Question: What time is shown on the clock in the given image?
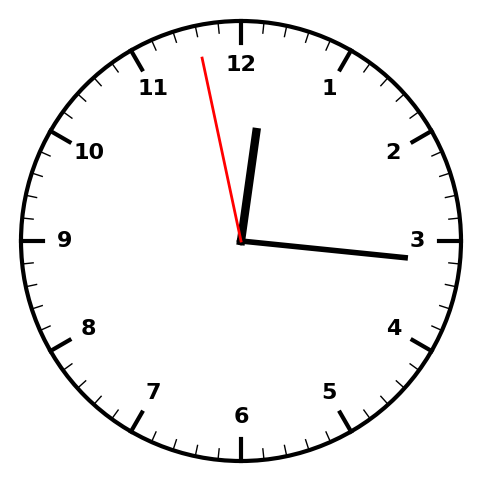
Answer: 12:15:58